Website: macys
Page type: customer-info-address
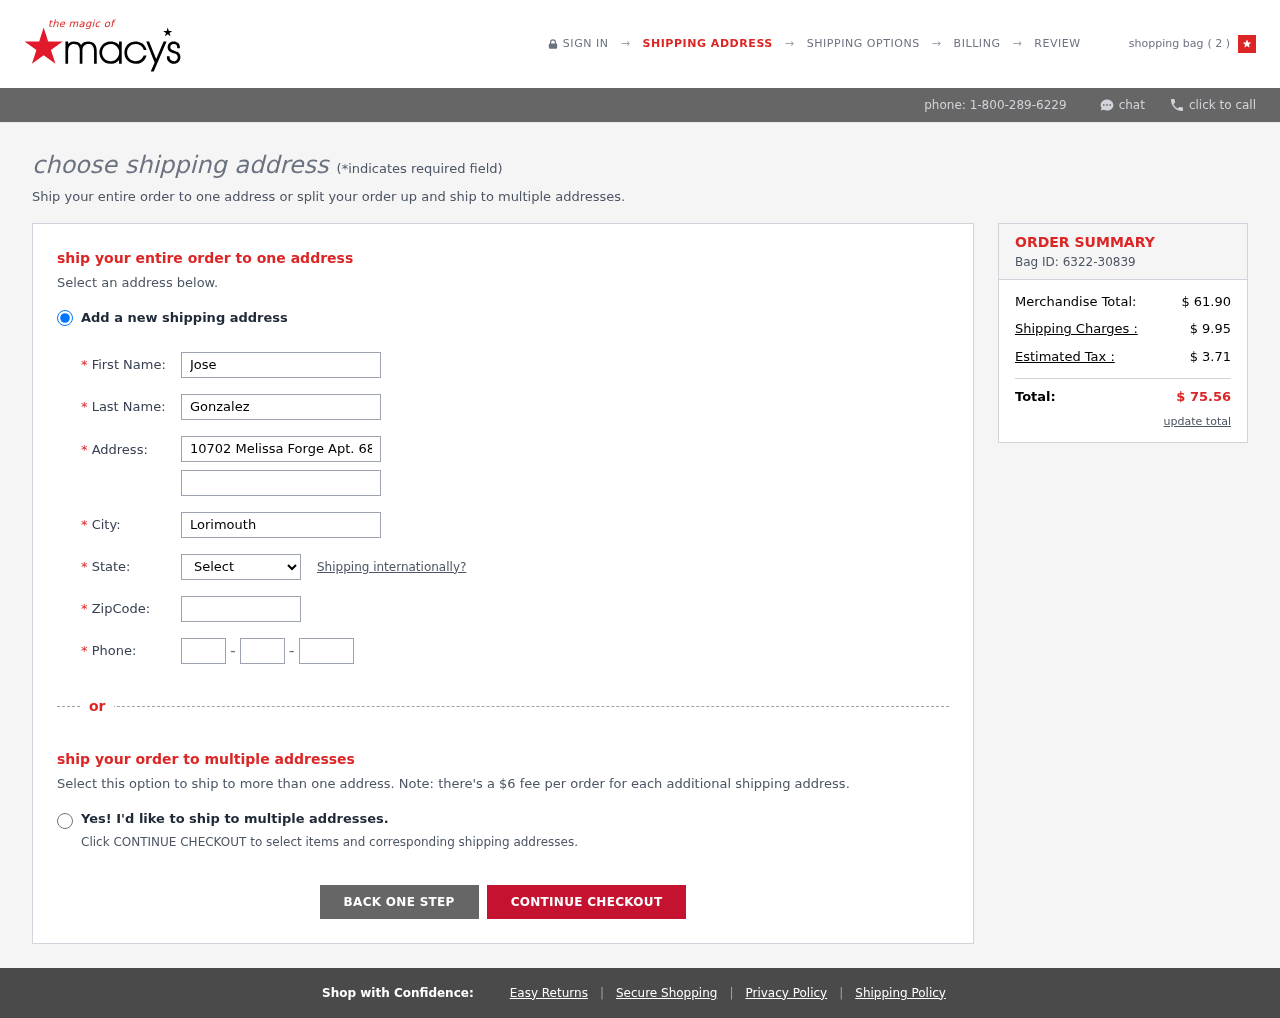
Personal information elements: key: PII_CITY
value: Lorimouth
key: PII_FIRSTNAME
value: Jose
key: PII_LASTNAME
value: Gonzalez
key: PII_PHONE_AREA
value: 416
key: PII_PHONE_PREFIX
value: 820
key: PII_PHONE_SUFFIX
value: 3551
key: PII_POSTCODE
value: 08089
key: PII_STATE_ABBR
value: NJ
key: PII_STREET
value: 10702 Melissa Forge Apt. 688
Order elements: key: ORDER_NUM_ITEMS
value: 2
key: ORDER_ID
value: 6322-30839
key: ORDER_SUBTOTAL
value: $ 61.90
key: ORDER_SHIPPING_COST
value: $ 9.95
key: ORDER_TAX
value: $ 3.71
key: ORDER_TOTAL
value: $ 75.56